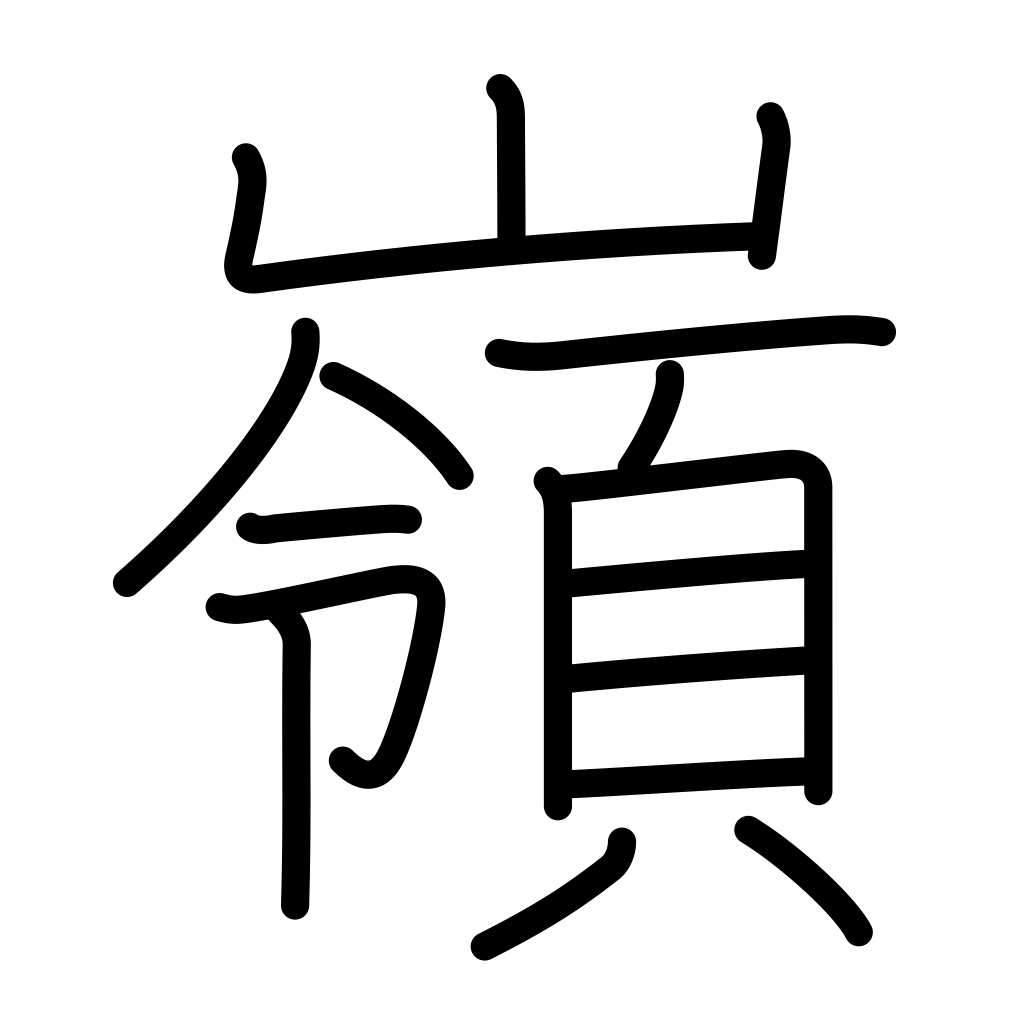
Meaning: peak, summit